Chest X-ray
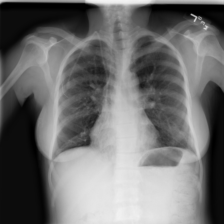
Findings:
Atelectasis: negative
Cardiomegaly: negative
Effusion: negative
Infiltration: negative
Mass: negative
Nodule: negative
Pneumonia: negative
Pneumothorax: negative
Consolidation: negative
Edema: negative
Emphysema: negative
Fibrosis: negative
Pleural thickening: negative
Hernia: negative